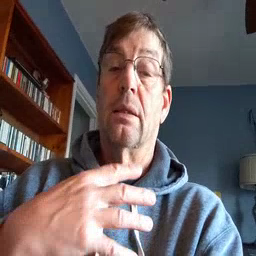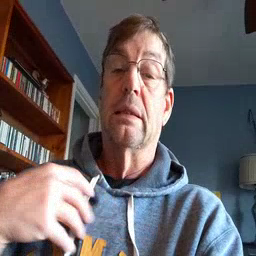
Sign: zebra